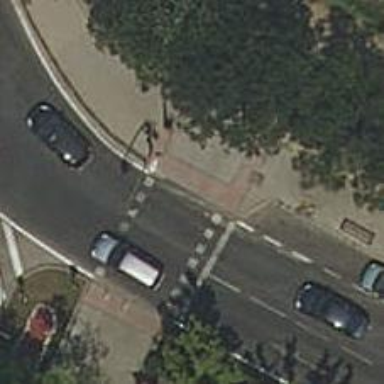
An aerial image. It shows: Road with traffic signals.